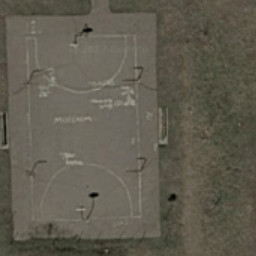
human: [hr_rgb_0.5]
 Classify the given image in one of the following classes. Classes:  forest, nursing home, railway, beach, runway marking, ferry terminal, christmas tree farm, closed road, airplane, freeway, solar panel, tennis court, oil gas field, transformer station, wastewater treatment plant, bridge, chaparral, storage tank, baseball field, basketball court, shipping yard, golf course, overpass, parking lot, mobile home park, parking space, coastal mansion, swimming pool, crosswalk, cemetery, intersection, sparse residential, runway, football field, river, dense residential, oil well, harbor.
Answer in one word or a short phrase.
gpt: basketball court